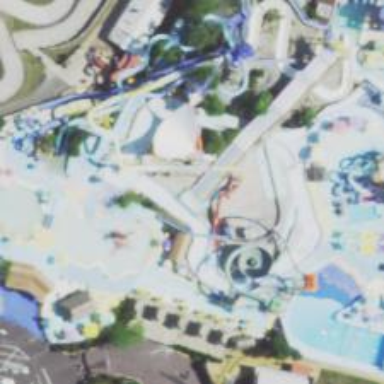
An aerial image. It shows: Water slide attraction.